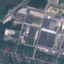
Label: Industrial